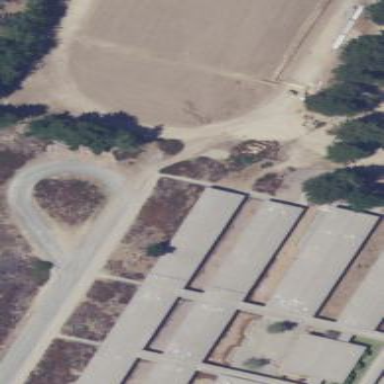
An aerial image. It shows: School building.